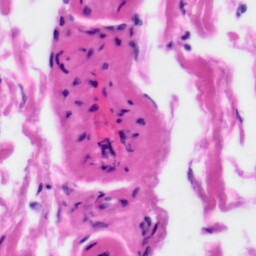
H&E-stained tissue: Tonsil